Question: I got an .xsd scheme that has root elements, few complex and simple types, complex types refer to those root elements. I can't generate .xml in a way i want from it because of those root elements. So i think i need to add element that will serve as the root element, and add all other elements as its children, or am i wrong?
Is there a tool that can help me create root element and refactor scheme? What i got:

I was thinking maybe i just need to create another xsd with 1 element and ref all elements form first xsd in it, but i don't exactly know how to do it. Is this a good idea?
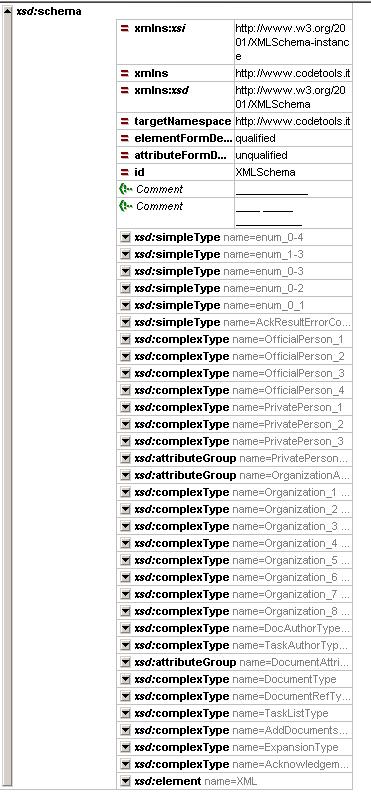
Answer: The answer to your edit is indeed, as Pangea said, NO. And that is because to ref another element (as in <xsd:element ref="SomeElement" ... />), the referenced element must be declared globally.
Other scenario that requires global elements is the use of substitution groups. What I am trying to suggest is that it may not always be possible to refactor an XSD in a way that leaves global only the elements you want as root in instance XML.
Which should make you think that to solve your problem, a better way might be to go after the reason why you can't generate .xml the way you want. If you can describe a bit of that, you might get a better answer here...
Another reason I wanted to add this answer was that I noticed the use of XML as a tag name. While it may seem OK, I can tell you that I've seen some pretty "big-name" applications that would simply choke with that <XML/> tag name. XML is actually "reserved", please take a look at <URL> of the XML Spec. To quote: ""
Always play nice with the specs....